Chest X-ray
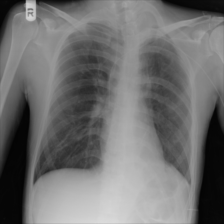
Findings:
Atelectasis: negative
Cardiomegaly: negative
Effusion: negative
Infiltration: positive
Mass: negative
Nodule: negative
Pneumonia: negative
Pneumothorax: negative
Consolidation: negative
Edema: negative
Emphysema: negative
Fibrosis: negative
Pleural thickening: negative
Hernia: negative